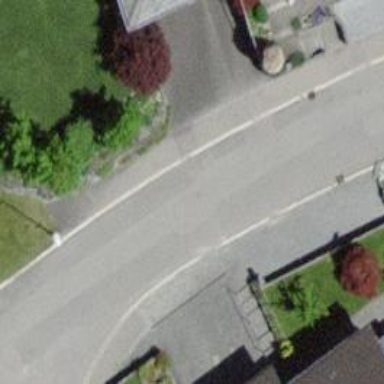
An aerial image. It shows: Residential road with asphalt surface and sidewalks on both sides.